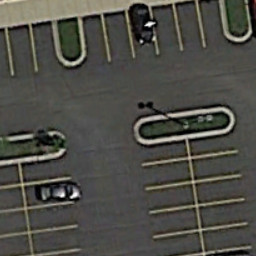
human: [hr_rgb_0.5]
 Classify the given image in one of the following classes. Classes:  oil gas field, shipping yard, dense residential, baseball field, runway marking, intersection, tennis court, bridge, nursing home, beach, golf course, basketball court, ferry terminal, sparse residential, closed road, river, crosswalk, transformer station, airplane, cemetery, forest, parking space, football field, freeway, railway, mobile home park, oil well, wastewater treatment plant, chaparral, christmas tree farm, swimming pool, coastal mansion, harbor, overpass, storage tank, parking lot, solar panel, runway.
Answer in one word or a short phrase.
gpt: parking space